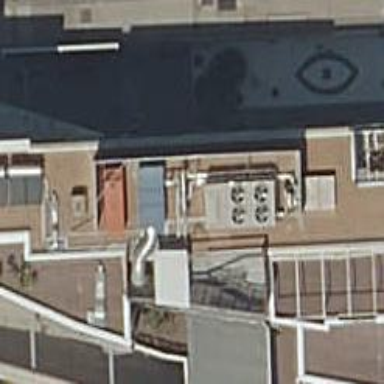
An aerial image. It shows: Clinic.